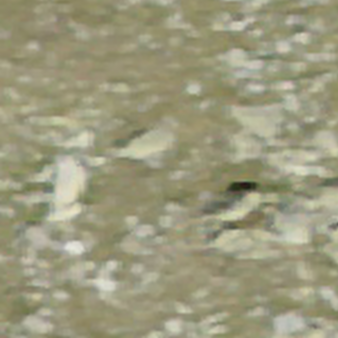
Label: other